Field crop: maize
Growth stage: 2
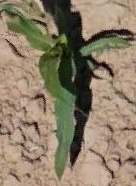
Species: maize